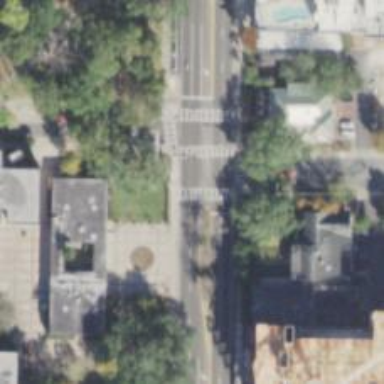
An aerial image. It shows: Asphalt footway with marked crossing.